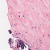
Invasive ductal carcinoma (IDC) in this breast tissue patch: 0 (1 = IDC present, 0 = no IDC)